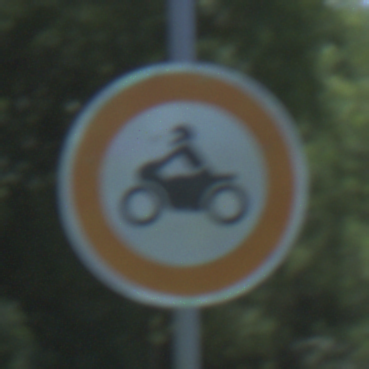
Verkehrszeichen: VerbotKraftraeder
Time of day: Midday
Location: Outdoor (Nature)
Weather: Clear
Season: Summer
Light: Natural